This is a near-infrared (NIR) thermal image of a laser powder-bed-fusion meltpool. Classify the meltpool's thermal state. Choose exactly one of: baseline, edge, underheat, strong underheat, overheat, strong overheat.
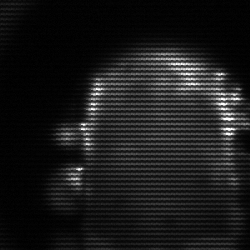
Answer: baseline